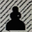
Piece: bP